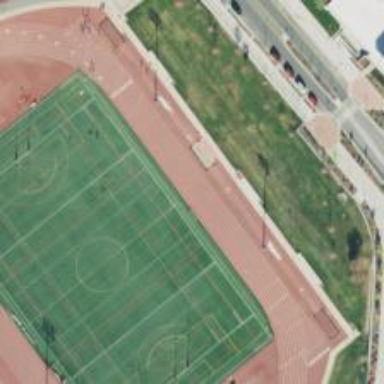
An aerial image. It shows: Athletic track located in leisure land area.